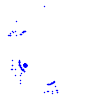
Particle: kaon